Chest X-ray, PA view. Patient: 37 years old, sex F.
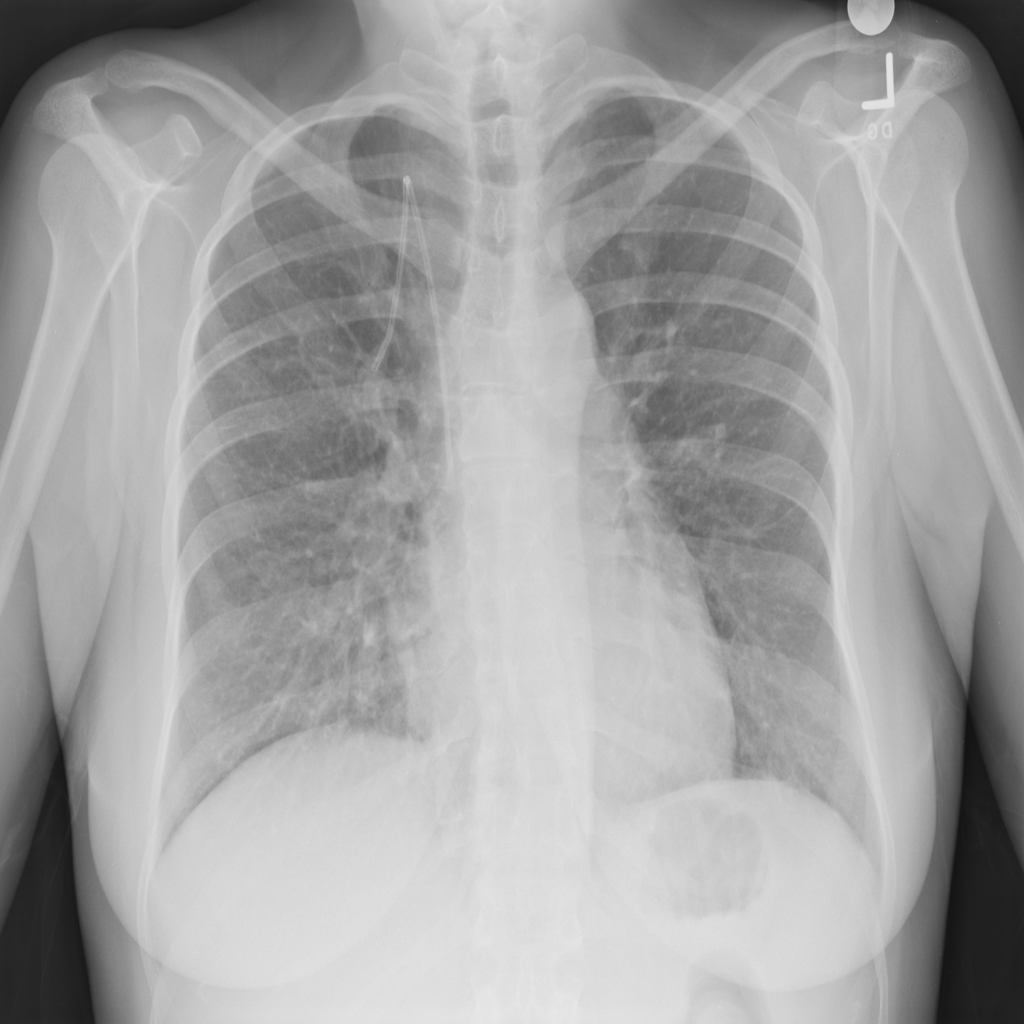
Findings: No Finding